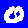
Digit: 0